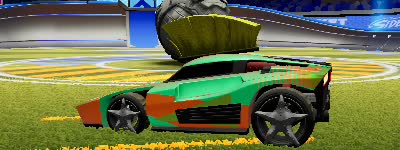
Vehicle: breakout